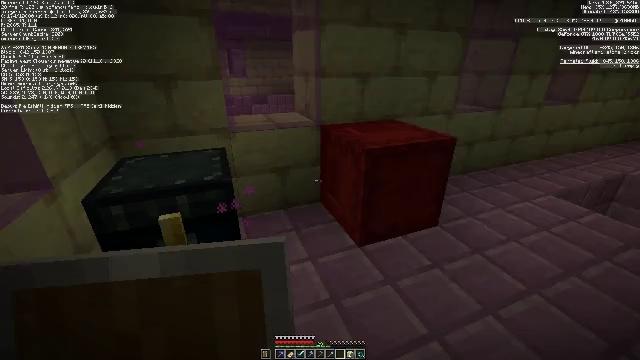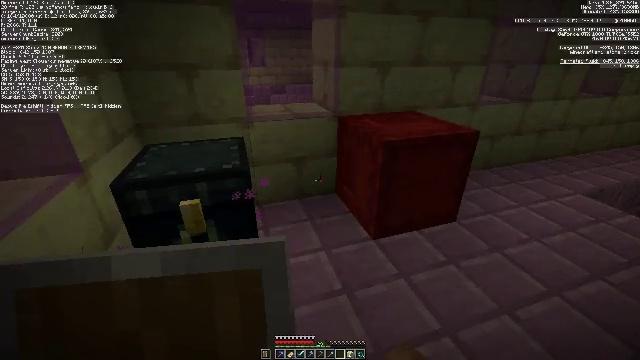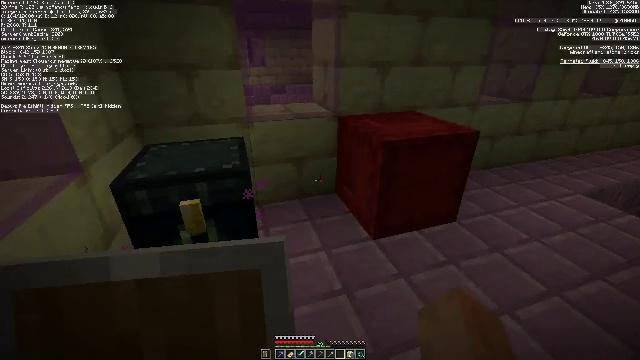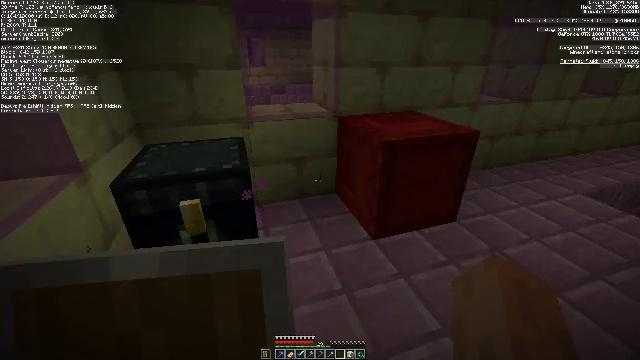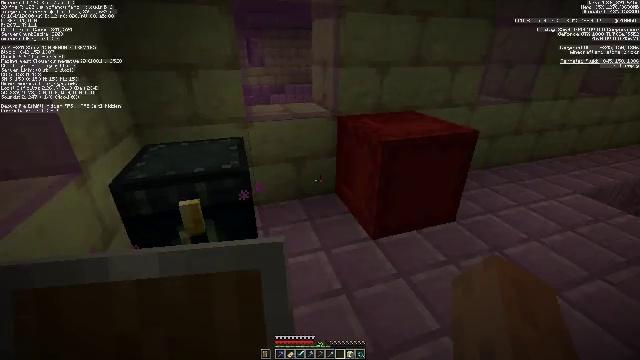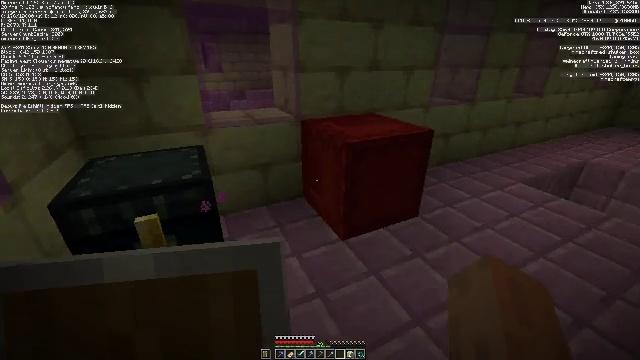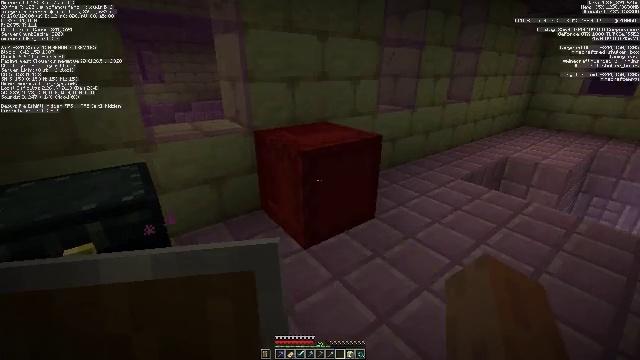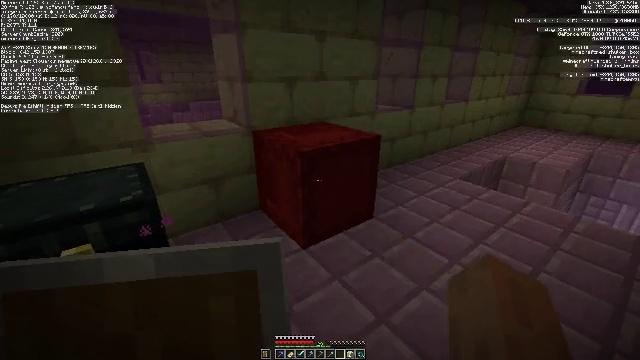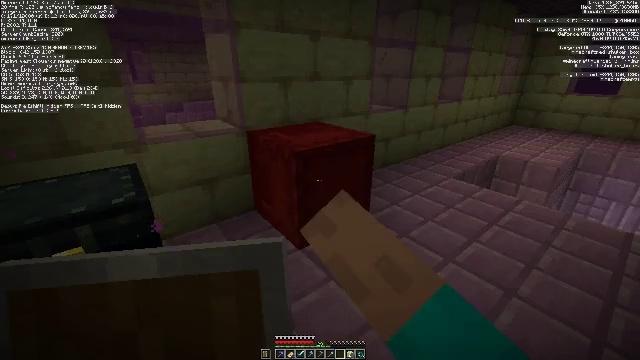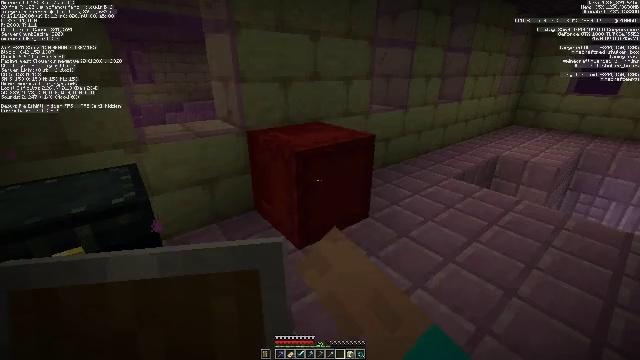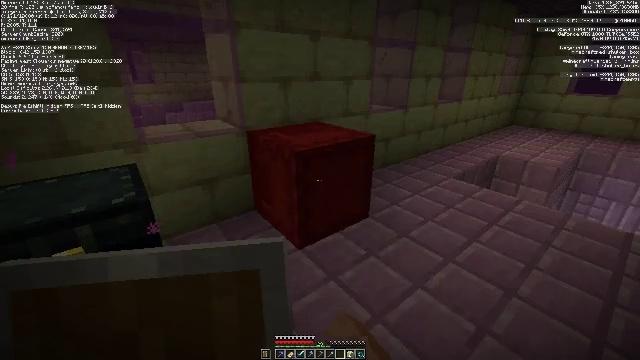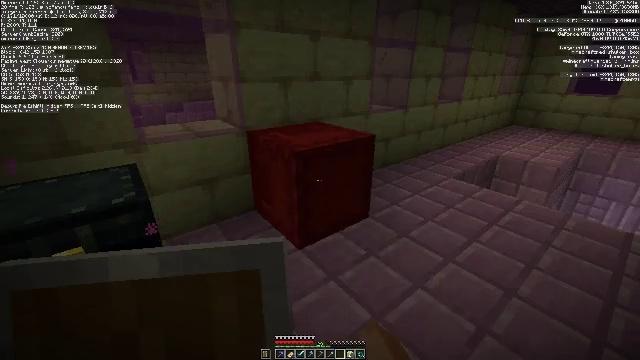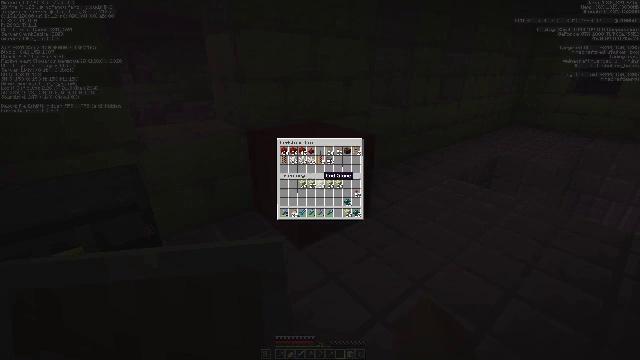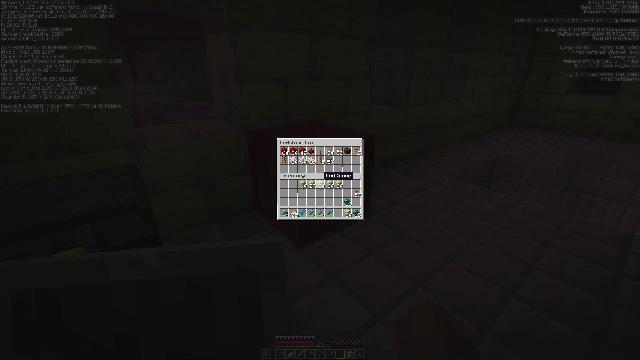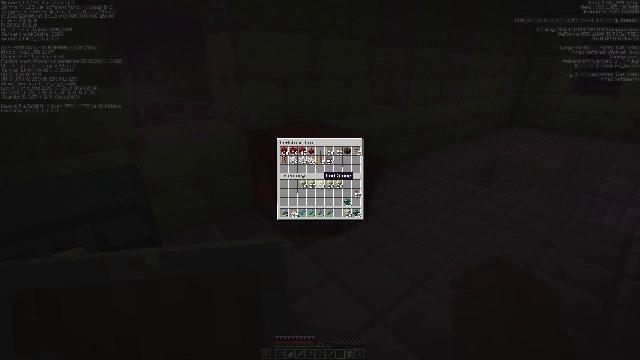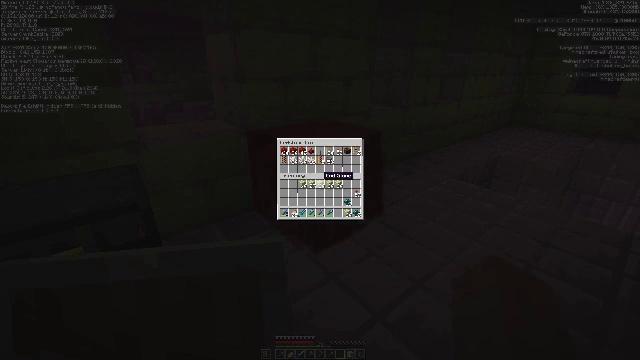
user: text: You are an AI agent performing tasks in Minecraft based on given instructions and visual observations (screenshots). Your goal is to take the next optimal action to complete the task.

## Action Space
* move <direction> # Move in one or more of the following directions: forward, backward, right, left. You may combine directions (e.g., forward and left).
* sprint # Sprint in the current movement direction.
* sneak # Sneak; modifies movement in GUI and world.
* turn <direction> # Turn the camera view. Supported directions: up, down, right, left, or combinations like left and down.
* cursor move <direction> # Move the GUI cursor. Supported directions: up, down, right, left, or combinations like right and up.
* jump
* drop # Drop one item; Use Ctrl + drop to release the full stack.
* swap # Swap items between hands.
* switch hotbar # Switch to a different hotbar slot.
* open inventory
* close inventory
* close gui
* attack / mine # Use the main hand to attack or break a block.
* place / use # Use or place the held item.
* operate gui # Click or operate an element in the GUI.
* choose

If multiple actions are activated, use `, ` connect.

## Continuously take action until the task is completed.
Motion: motion action
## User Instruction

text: Collect the red shulker box into your inventory.
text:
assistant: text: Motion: turn left and down
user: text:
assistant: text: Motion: no_op
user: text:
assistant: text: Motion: no_op
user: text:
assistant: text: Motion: no_op
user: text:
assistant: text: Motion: turn right
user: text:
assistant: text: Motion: turn right and up
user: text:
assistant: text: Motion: use / place
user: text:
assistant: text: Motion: turn right, use / place
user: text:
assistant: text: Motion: use / place
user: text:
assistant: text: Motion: use / place
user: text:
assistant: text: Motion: no_op
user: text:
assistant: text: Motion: no_op
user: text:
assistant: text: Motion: no_op
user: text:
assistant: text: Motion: no_op
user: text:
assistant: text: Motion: no_op
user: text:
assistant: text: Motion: no_op
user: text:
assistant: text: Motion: no_op
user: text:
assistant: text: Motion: no_op
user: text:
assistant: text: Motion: no_op
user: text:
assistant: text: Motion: turn right and down
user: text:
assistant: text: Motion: turn right and down
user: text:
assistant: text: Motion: turn right
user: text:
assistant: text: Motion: no_op
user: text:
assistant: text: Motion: no_op
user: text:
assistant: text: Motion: no_op
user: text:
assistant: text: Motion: no_op
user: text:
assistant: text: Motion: no_op
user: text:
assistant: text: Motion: no_op
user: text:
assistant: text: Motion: no_op
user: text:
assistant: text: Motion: no_op